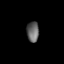
Tissue: prostate
Cell type: Endothelial cells
Senescence score: 0.6862
Nuclear area (px): 243
Mean DAPI intensity: 99.523